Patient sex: F
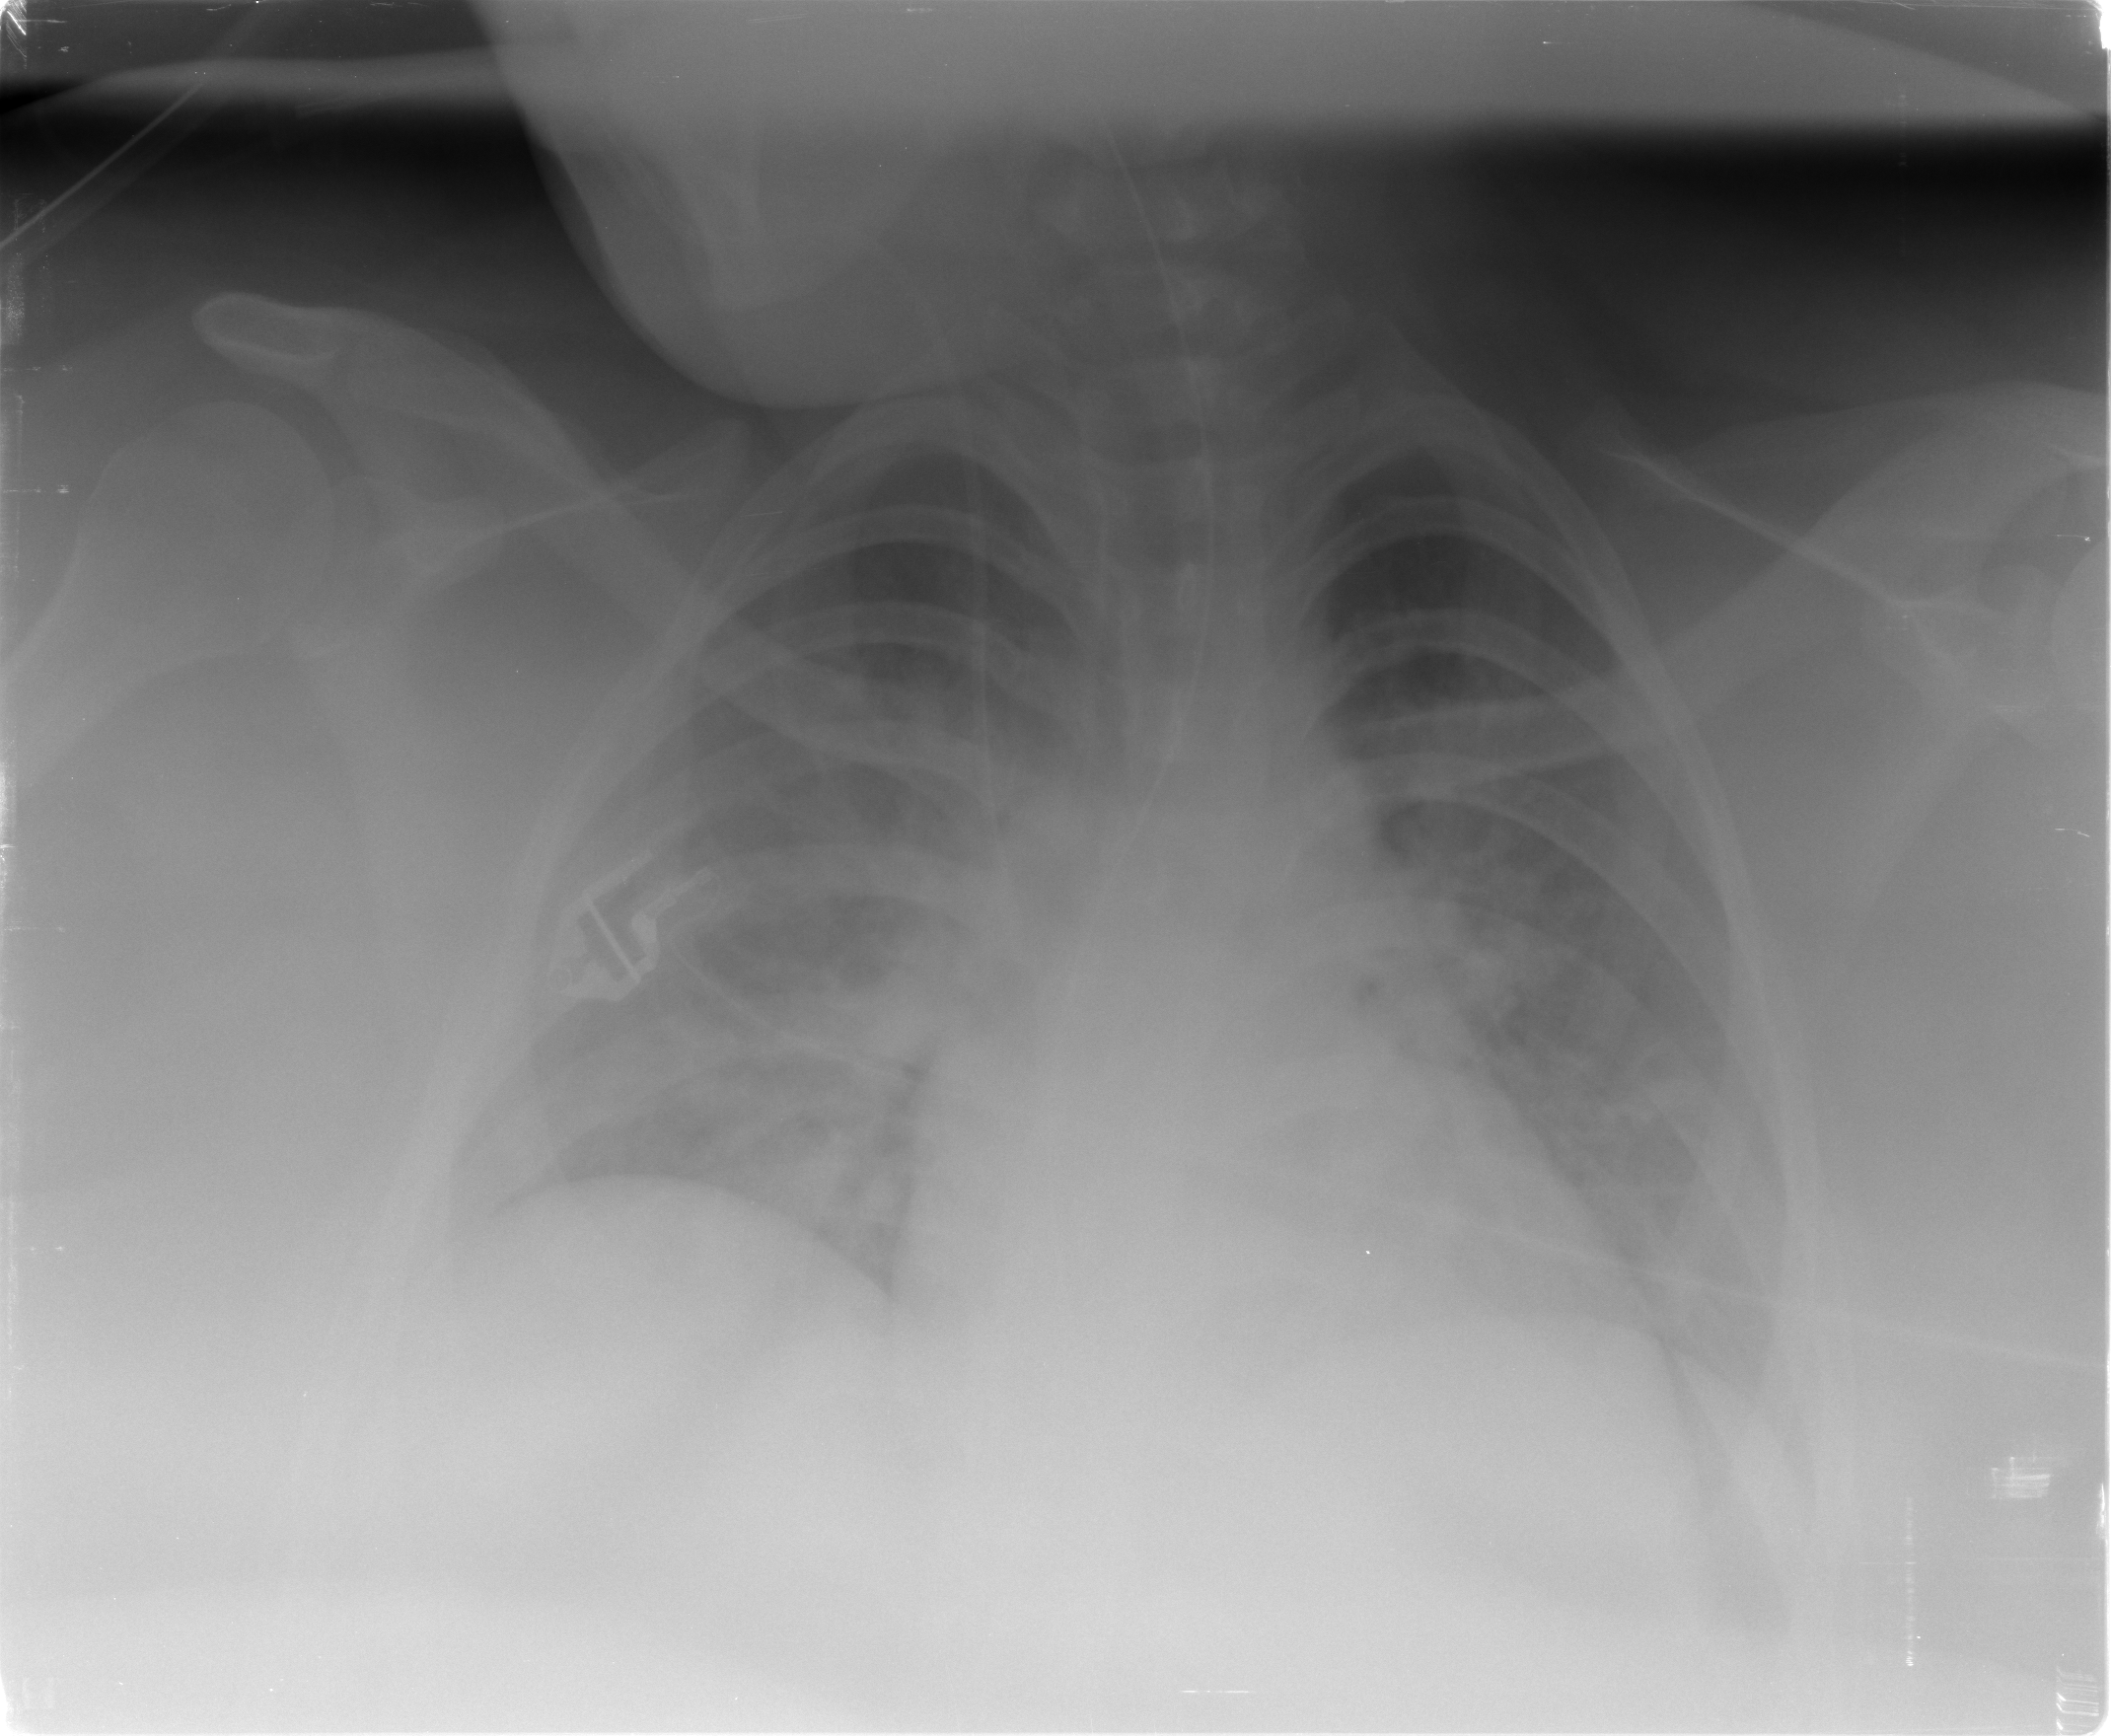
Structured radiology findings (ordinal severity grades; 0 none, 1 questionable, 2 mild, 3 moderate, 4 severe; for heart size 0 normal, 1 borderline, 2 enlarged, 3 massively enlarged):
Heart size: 0
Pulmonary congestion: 2
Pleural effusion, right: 2
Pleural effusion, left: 2
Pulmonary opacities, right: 3
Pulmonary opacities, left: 3
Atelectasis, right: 2
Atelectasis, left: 2